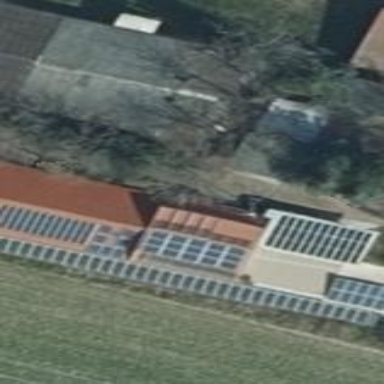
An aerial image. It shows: Small solar photovoltaic panel generator inside building.